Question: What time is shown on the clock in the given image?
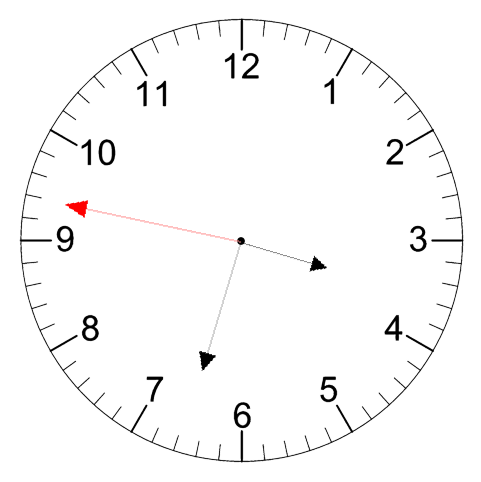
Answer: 03:32:47